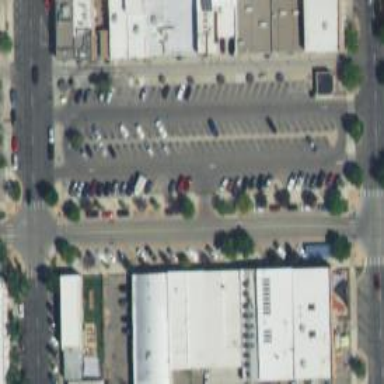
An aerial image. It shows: Parking space is available.